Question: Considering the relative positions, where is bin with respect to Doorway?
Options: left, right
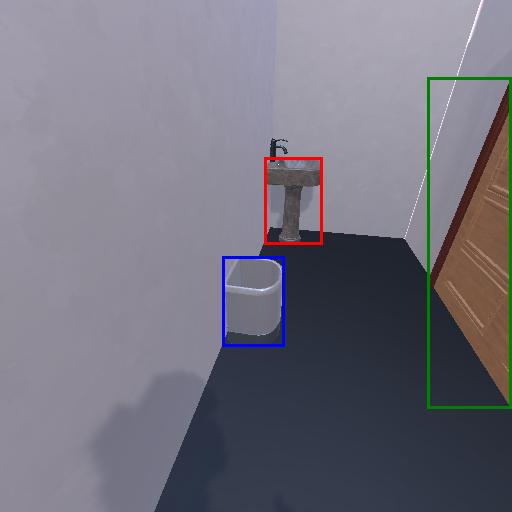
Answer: left